Question: I have the following data in my table

on the basis of 'shift_id' I want to combined the shift dates.
in short I want the following output :
'''
**output format : FromDate To ToDate (Shift_id)**
2012-12-01 To 2012-12-02 (2)
2012-12-03 (1)
2012-12-04 (2)
2012-12-18 To 2012-12-20 (1)
2012-12-21 To 2012-12-22 (2)
2012-12-23 To 2012-12-24 (1)
2012-12-25 To 2012-12-30 (2)
'''
I tried couple of things but no luck. any one please help/guide me to solve this.
I wrote this code
'''
while($row_shift = mysql_fetch_object($result_shift)) {
$new_date = $row_shift->shift_date;
$new_shift = $row_shift->shift_id;
if($new_shift !== $old_shift) {
$shift_name = $new_shift;
$shift_date_1 = date('D d M',strtotime($new_date))." (".$shift_name.")";
} else {
$shift_name = $old_shift;
$shift_date_1 = date('D d M',strtotime($old_date))." (".$shift_name.")";
$diff = abs(floor( (strtotime($new_date) - strtotime($old_date)) / 3600 / 24));
if($diff == 1) {
$to_part = ' To ';
$shift_date_2 = date('D d M',strtotime($new_date))." (".$shift_name.")";
} else {
$to_part = ' To ';
$shift_date_2 = date('D d M',strtotime($old_date))." (".$shift_name.")";
}
}
$s_d_2 = $to_part.$shift_date_2;
$shift_date[] = $shift_date_1.$s_d_2;
$old_date = $row_shift->shift_date;
$old_shift = $row_shift->shift_id;
}
echo implode("<br/>", $shift_date);
'''
and output of this code is
'''
Output :
Sat 01 Dec (2)
Sat 01 Dec (2) To Sun 02 Dec (2)
Mon 03 Dec (1)Sun 02 Dec (2)
Tue 04 Dec (2)Sun 02 Dec (2)
Tue 18 Dec (1)Sun 02 Dec (2)
Tue 18 Dec (1) To Wed 19 Dec (1)
Wed 19 Dec (1) To Thu 20 Dec (1)
Fri 21 Dec (2)Thu 20 Dec (1)
Fri 21 Dec (2) To Sat 22 Dec (2)
Sun 23 Dec (1)Sat 22 Dec (2)
Sun 23 Dec (1) To Mon 24 Dec (1)
Tue 25 Dec (2)Mon 24 Dec (1)
Tue 25 Dec (2) To Wed 26 Dec (2)
Wed 26 Dec (2) To Thu 27 Dec (2)
Thu 27 Dec (2) To Fri 28 Dec (2)
Fri 28 Dec (2) To Sat 29 Dec (2)
Sat 29 Dec (2) To Sun 30 Dec (2)
'''
Thanks.
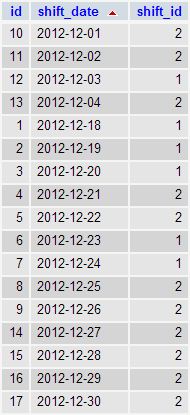
Answer: Here is a <URL>
'''
select min(shift_date) start_data,max(shift_date) end_date,
min(Shift_id) Shift_id
from
(
select t.*,if(shift_id<>@CurShift,@i:=@i+1,@i) Group_num,
@CurShift:=shift_id
from t, (select @CurShift:=0,@i:=0) t1
order by shift_date
) b
group by Group_num
order by Group_num
'''